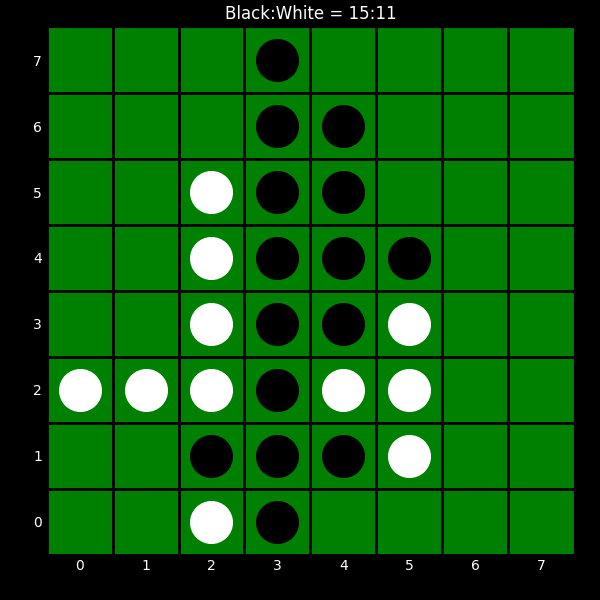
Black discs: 15
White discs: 11